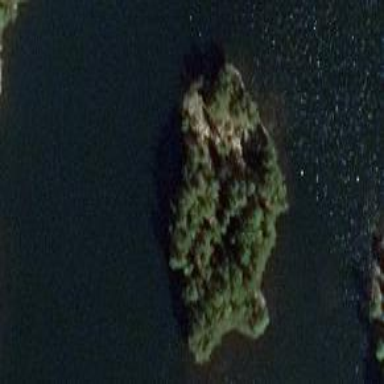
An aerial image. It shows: Island.